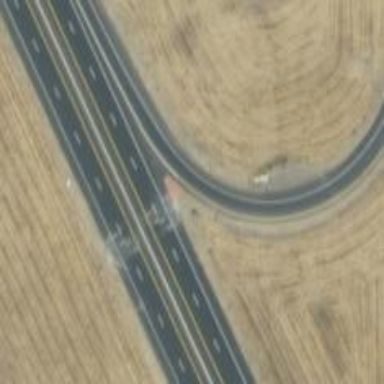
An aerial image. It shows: Trunk link highway with asphalt surface.